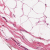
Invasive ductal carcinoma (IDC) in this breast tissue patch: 0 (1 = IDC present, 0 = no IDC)